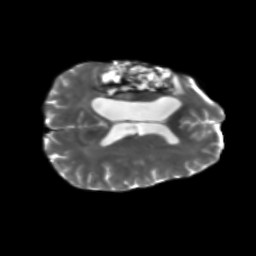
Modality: T2w
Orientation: axial
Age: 42
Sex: male
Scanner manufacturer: siemens
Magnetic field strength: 3 T
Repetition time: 5.25 s
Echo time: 0.08 s